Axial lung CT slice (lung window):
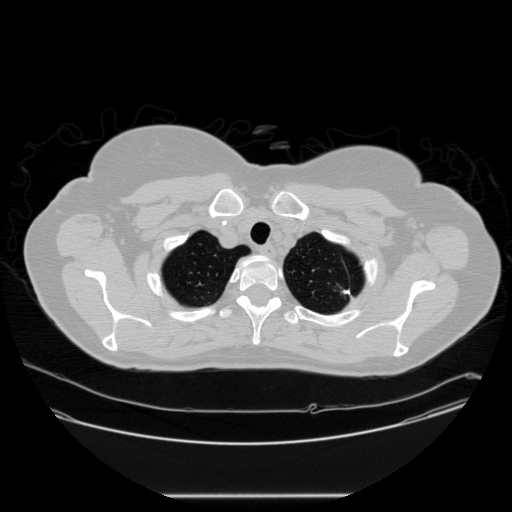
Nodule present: no